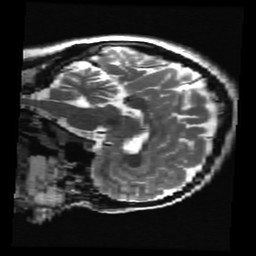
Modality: T2w
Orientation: sagittal
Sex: female
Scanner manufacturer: ge
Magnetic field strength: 3 T
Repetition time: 5 s
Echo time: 0.101 s